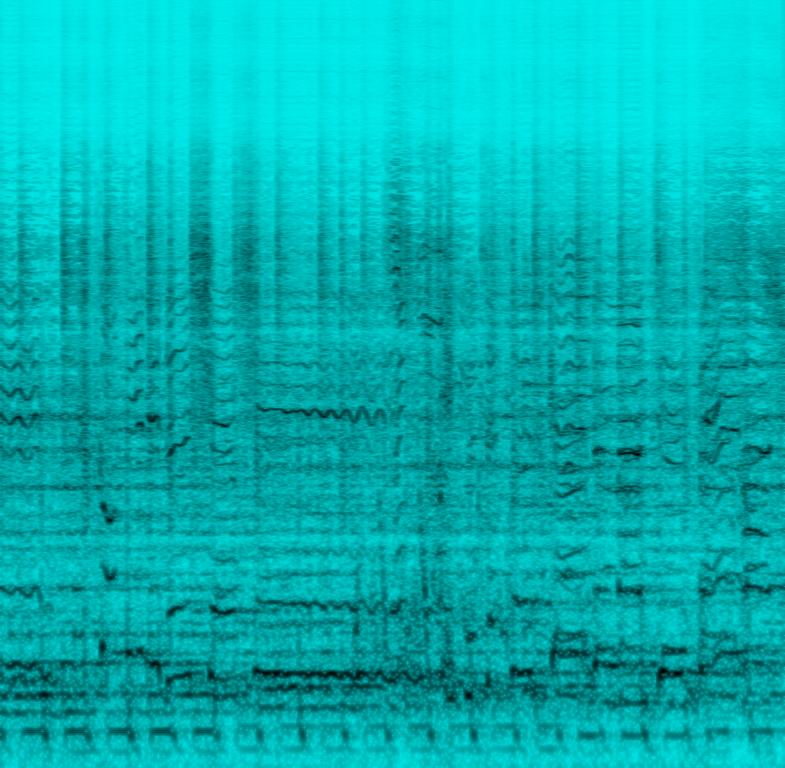
This is a kid song. The music sounds like it was recorded coming out of the TV with a phone which makes it sound low quality. The drum beat is fast tempo. The instruments are not very distinguishable except for an ambient synth that plays a bright melody. This is a song that could be featured in a kids TV show.